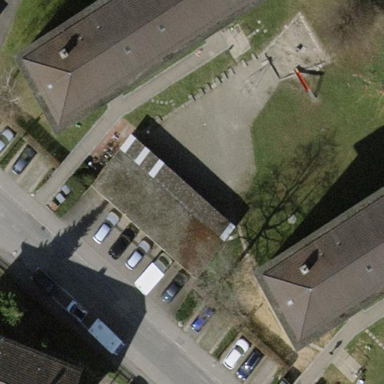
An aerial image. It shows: Group of garages.